Aerial crown-view tile of a tropical tree (Barro Colorado Island, Panama), acquired 20250124:
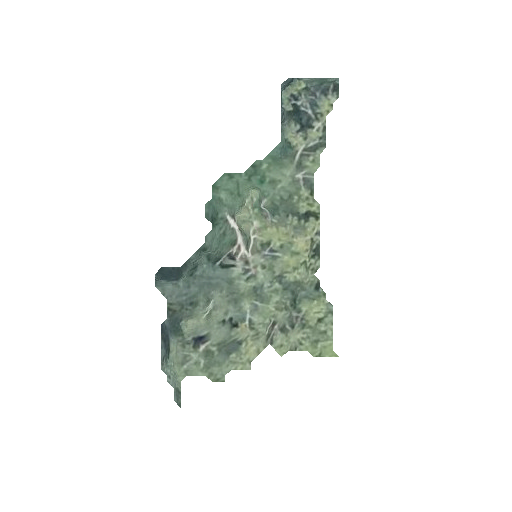
Species: Trattinnickia aspera
GBIF accepted scientific name: Trattinnickia aspera
Crown area: 46.983 m²